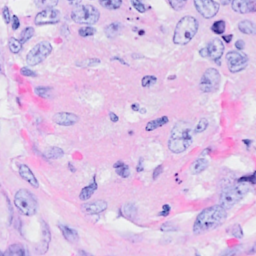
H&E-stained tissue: Breast